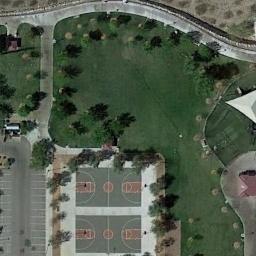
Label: basketball_court